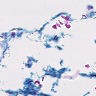
Metastatic tissue present: no